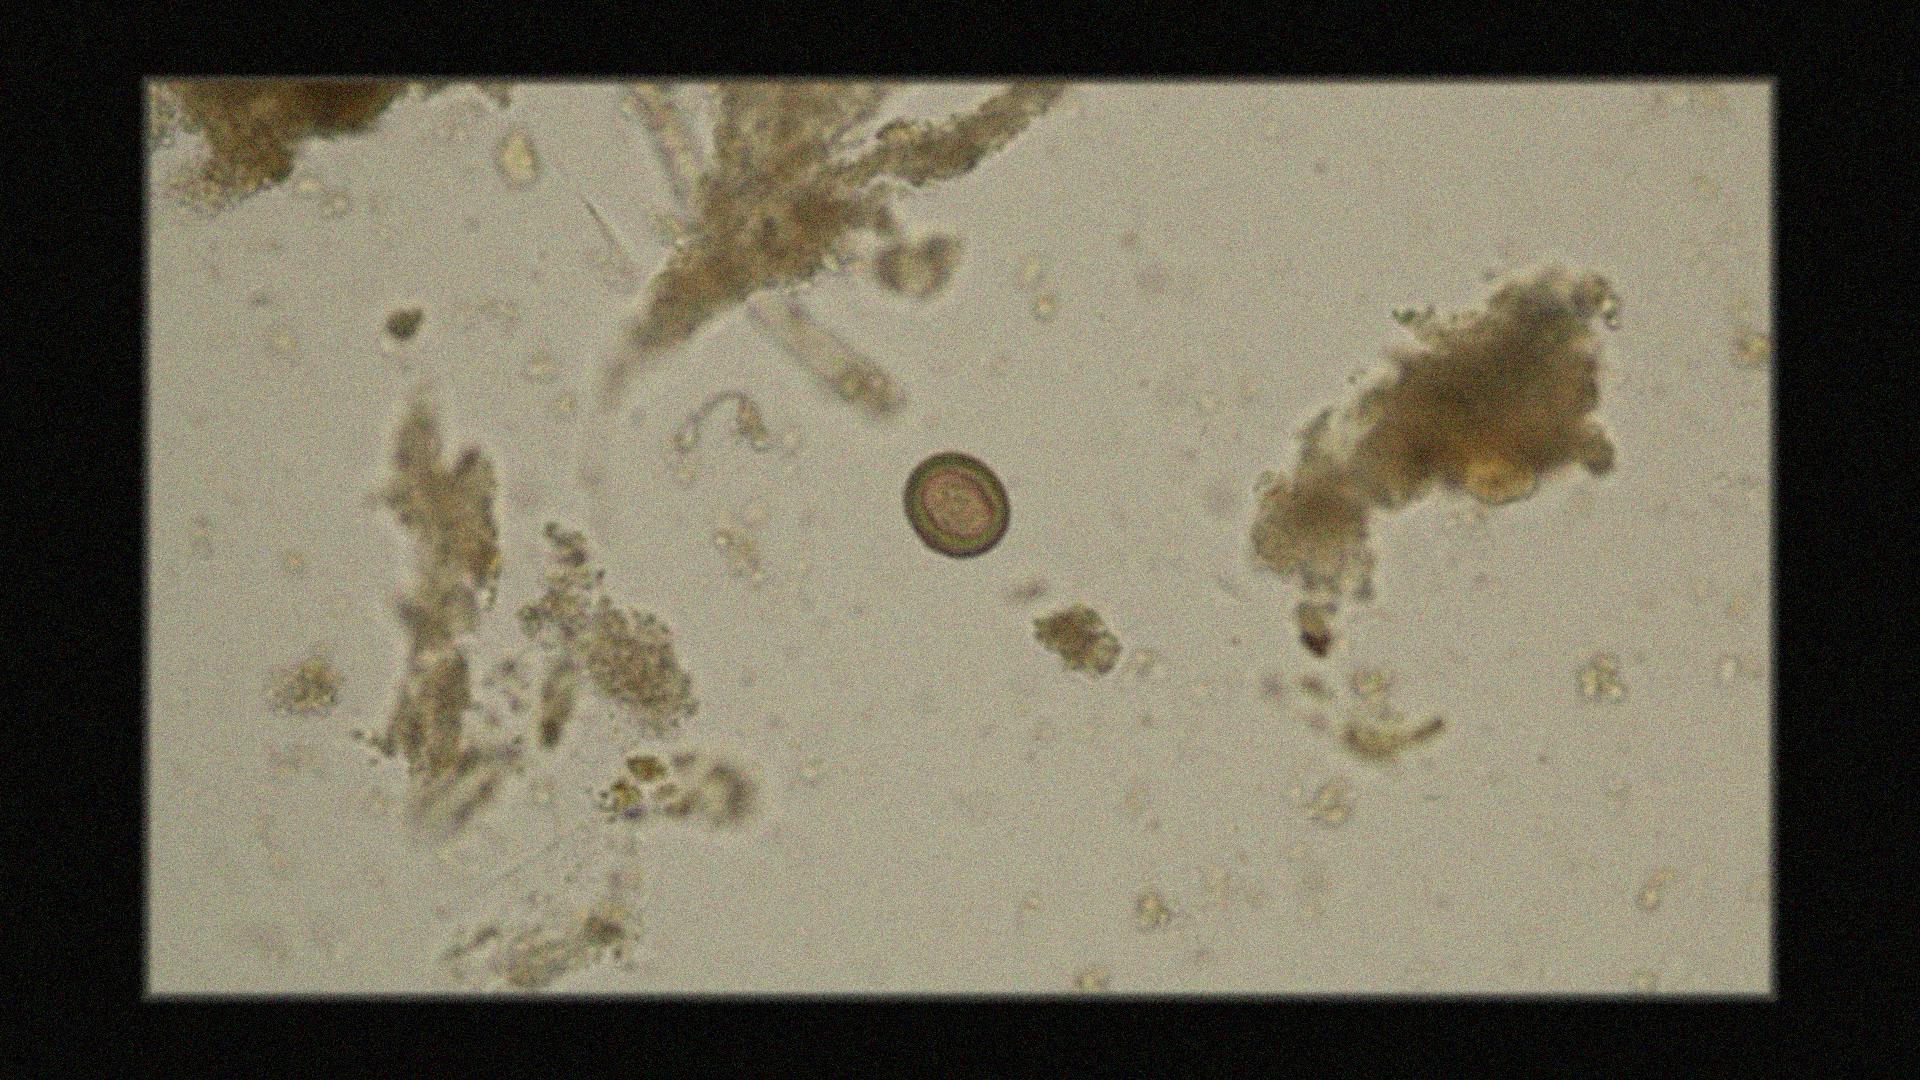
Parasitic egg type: Taenia spp. egg